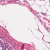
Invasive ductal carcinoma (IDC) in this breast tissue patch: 0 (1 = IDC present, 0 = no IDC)